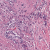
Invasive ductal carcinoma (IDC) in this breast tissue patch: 1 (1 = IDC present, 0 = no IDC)